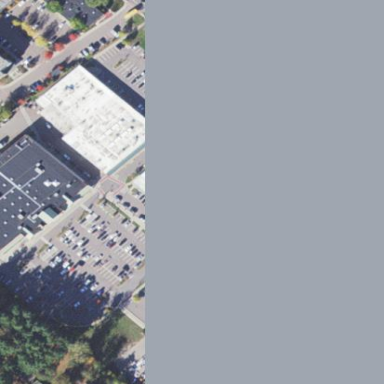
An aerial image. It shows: Retail area.